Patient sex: F
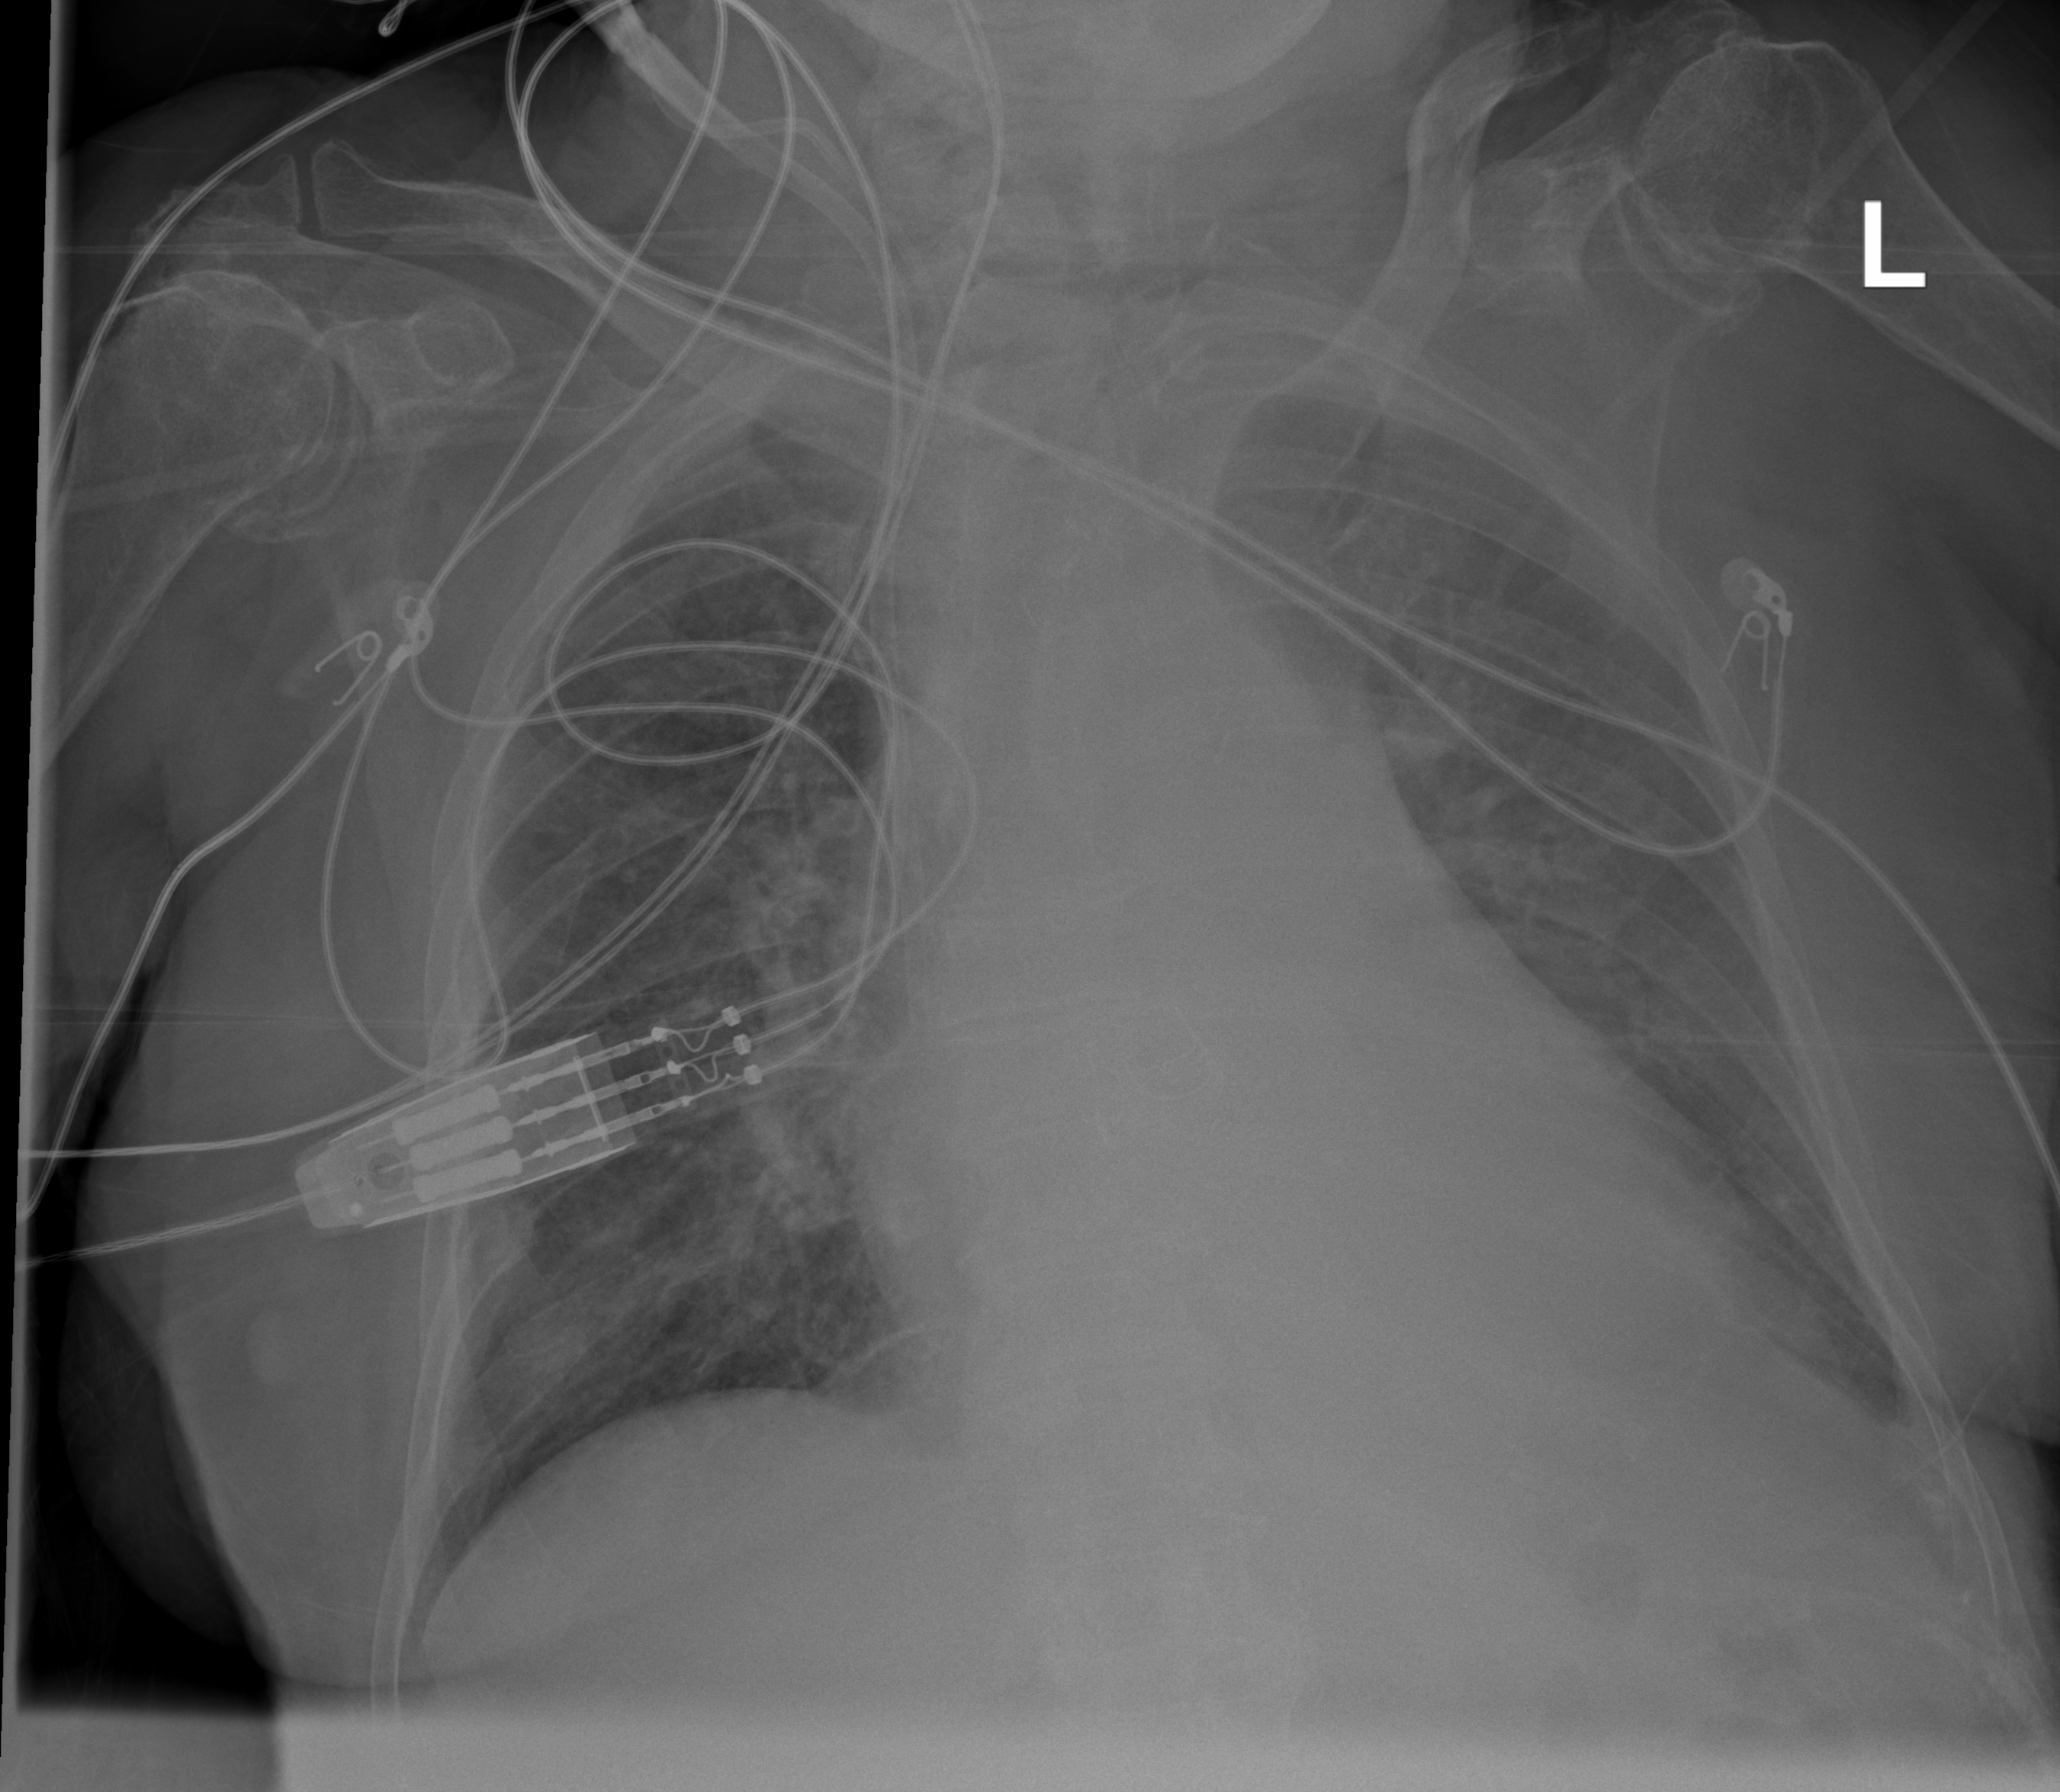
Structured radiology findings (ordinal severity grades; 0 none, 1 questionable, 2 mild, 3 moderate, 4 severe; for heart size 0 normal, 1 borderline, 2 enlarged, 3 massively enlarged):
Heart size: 2
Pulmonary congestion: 2
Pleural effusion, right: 0
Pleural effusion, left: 2
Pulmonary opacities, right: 2
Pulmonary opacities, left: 2
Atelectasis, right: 2
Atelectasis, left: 2